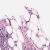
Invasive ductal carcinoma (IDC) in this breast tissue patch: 1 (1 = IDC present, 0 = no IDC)